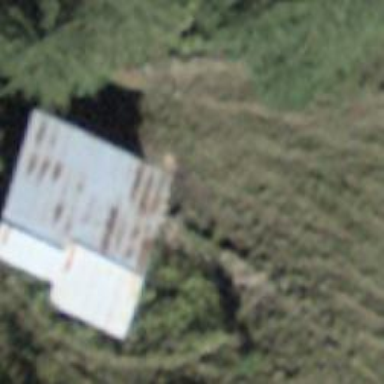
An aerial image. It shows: Cabin.